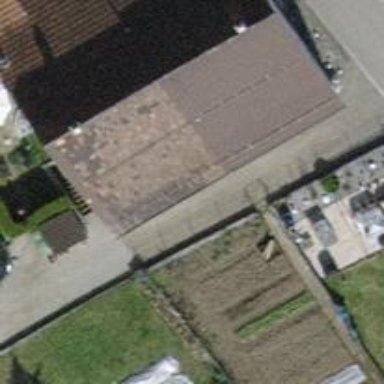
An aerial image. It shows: Terrace building.